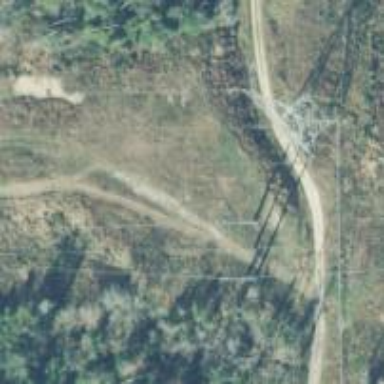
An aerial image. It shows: Power pole.